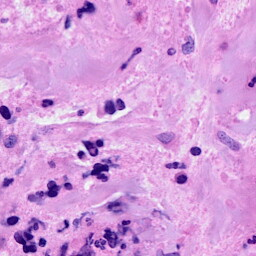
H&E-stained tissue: Breast